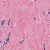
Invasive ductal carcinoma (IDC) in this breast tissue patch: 1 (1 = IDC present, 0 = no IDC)